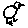
Label: bird